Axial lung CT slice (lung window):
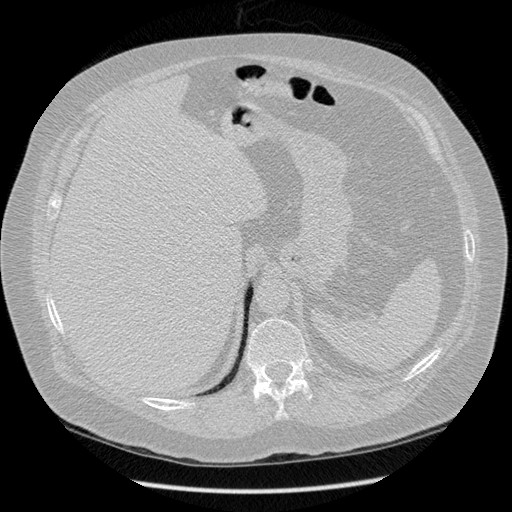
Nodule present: no